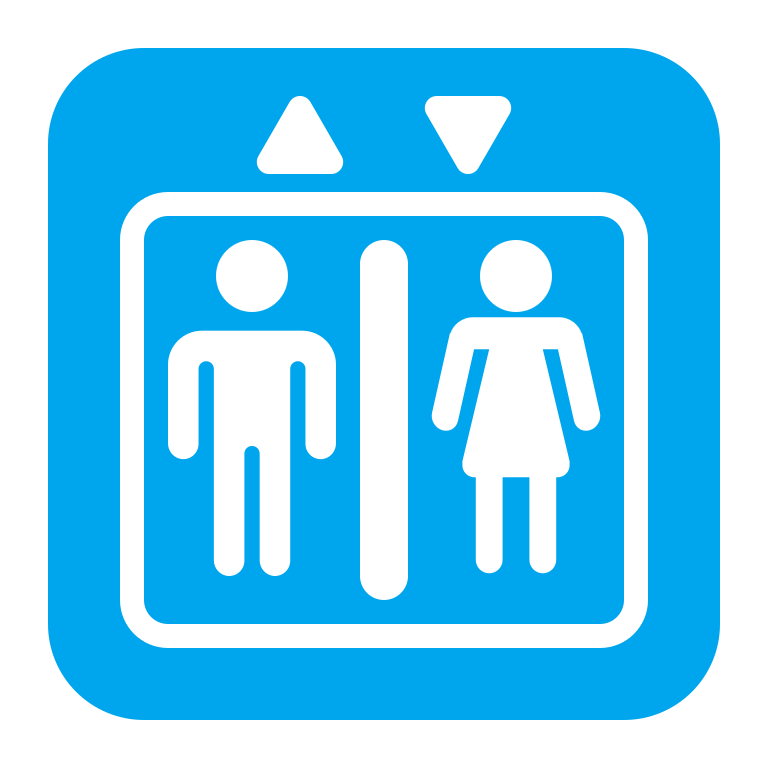
elevator flat